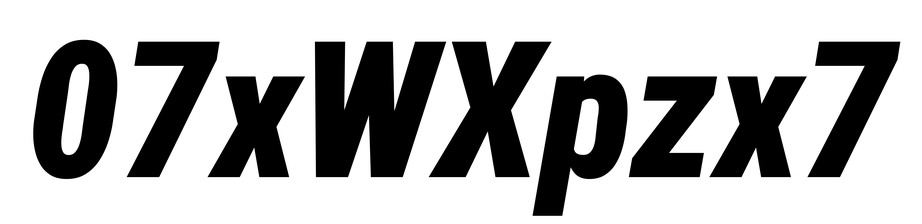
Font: Roboto-Italic_Condensed_Black_Italic